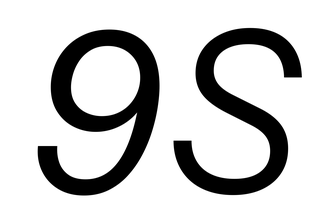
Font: InstrumentSans-Italic_Italic